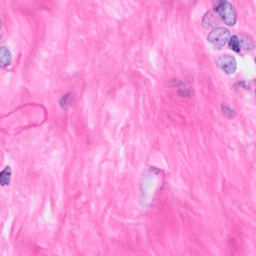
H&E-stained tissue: Breast